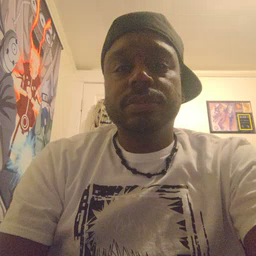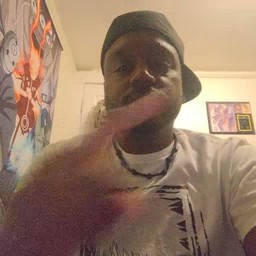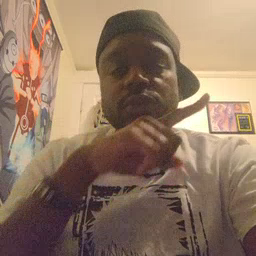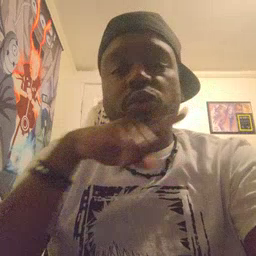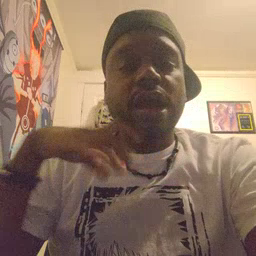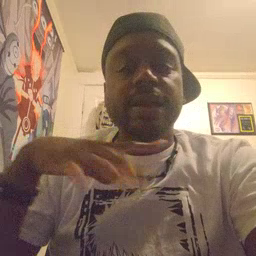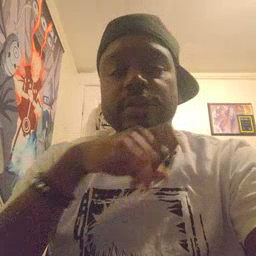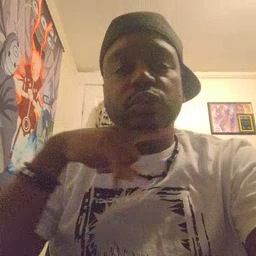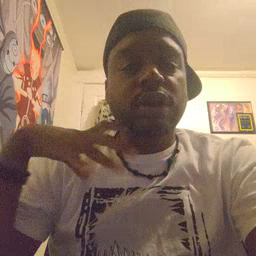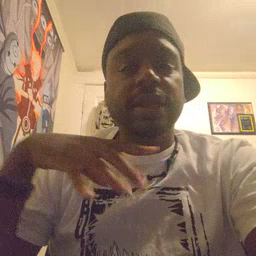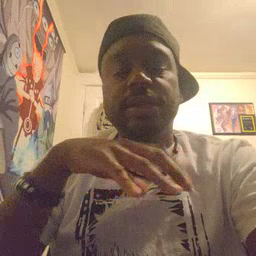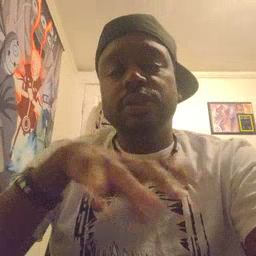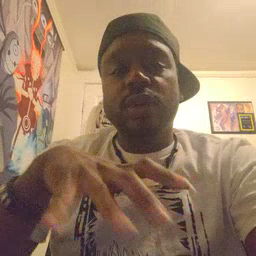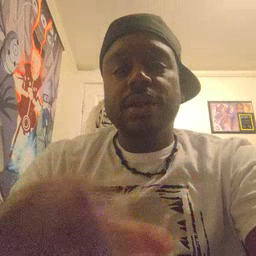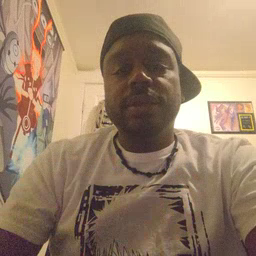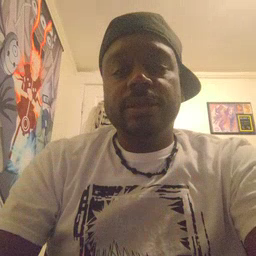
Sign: dryer